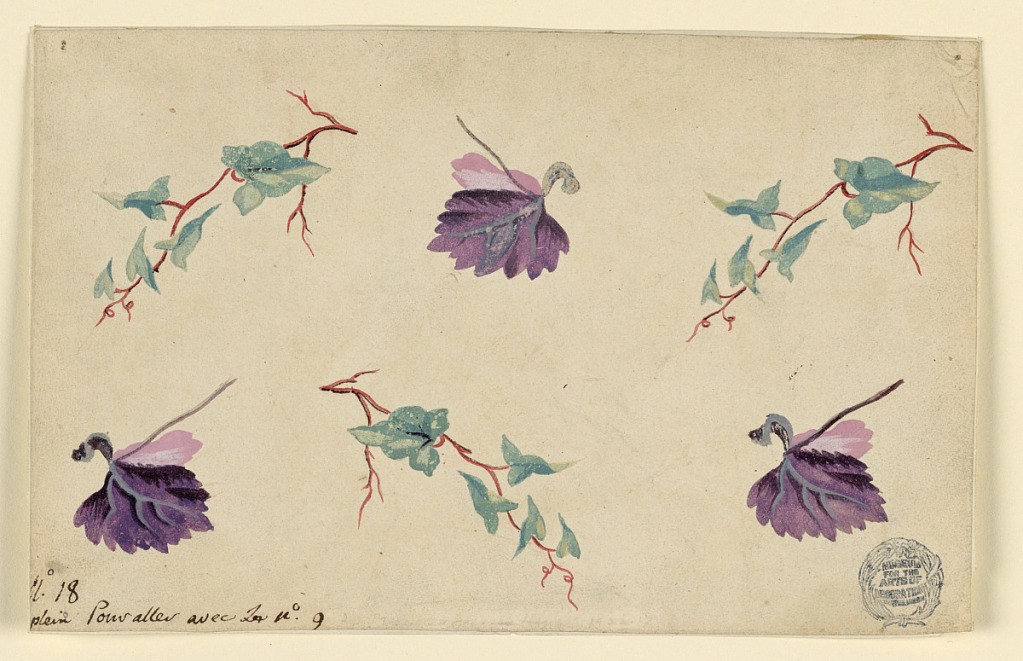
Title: Design for the Embroidery of Wearing Apparel, No. 18, of the "Fabrique de St. Ruf"
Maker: Fabrique de Saint Ruf, Lyon, France
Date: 1780–1790
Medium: Graphite, brush and gouache
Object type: Drawing
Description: An ivy bough alternates with a bough with two lilac leaves in vertical and horizontal rows. The directions are different in alternate horizontal rows.